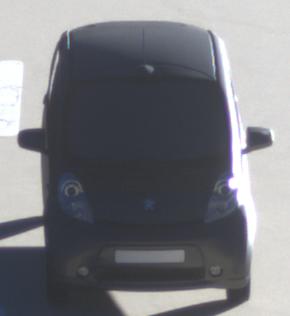
Make: Peugeot
Model: iOn
Detailed model: iOn
Model produced from: 2010/12
Model produced until: 2013/02
Doors: 5
Color: gray
Road condition: dry road
Daytime: sunrise or sunset
Contrast: high contrast